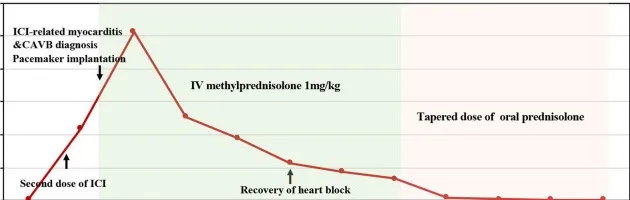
Speckle tracking echocardiography, repeat electrocardiogram, and timeline of disease diagnosis and treatment. (C) Timeline of disease diagnosis and treatment. ICI, immune checkpoint inhibitor; CAVB, complete atrioventricular block; IV, intravenous.
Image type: chart (chart)